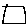
Label: square